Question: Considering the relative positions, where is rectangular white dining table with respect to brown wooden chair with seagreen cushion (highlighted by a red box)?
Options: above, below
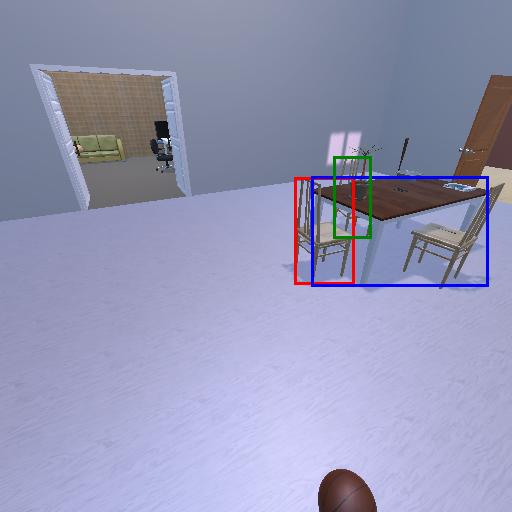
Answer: above